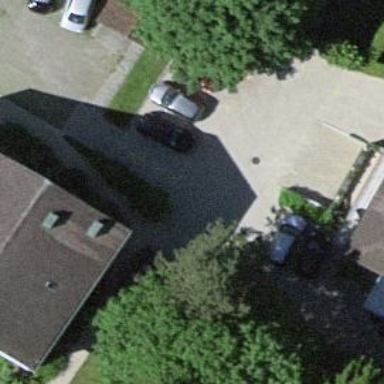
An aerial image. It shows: Driveway made of paving stones.